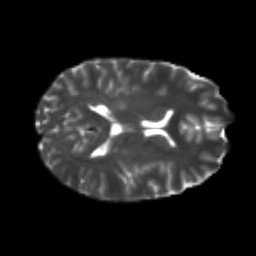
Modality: T2w
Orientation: axial
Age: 23
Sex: female
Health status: healthy
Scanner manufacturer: philips
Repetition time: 7.384 s
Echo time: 0.08599 s